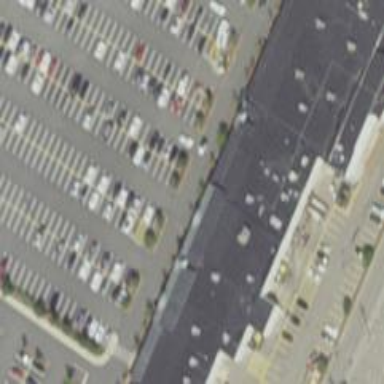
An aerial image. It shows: Parking space.